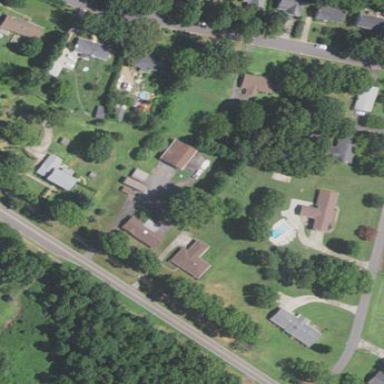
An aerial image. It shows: Single-family residential area in neighborhood setting.